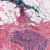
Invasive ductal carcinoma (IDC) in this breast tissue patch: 0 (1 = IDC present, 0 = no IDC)